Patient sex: M
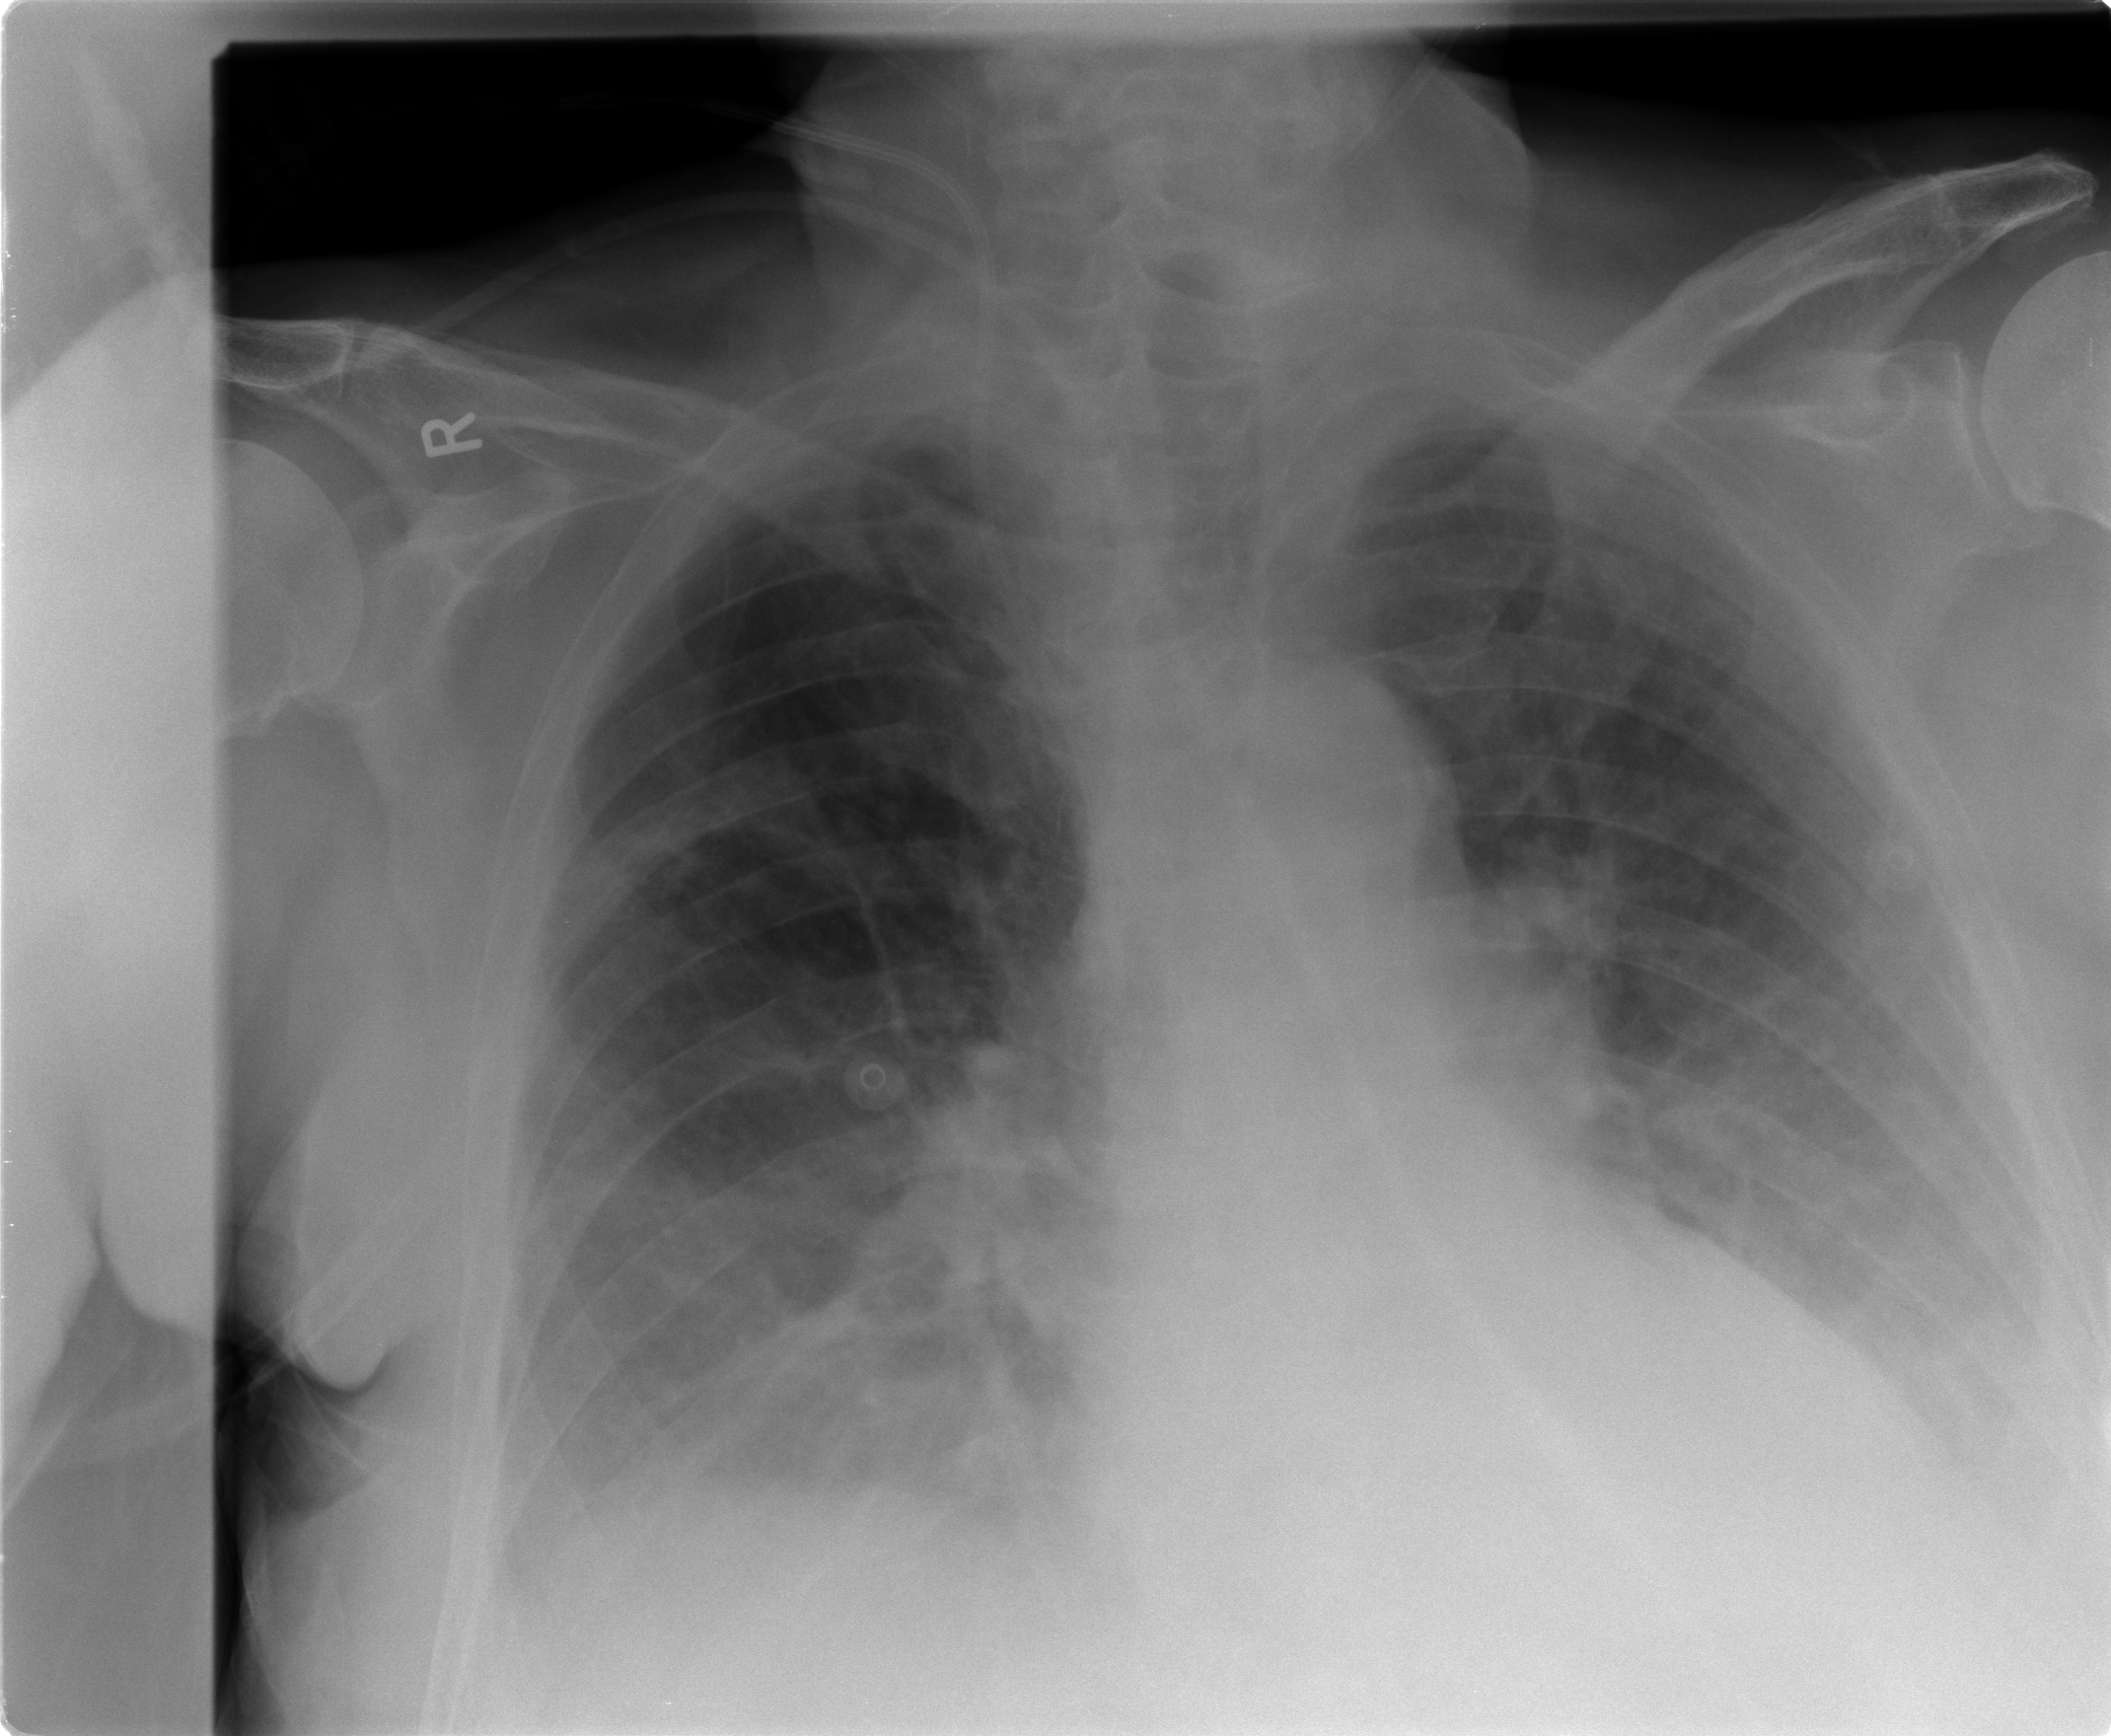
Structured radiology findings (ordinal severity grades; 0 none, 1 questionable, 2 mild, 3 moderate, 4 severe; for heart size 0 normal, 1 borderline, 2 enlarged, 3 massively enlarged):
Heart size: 2
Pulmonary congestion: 0
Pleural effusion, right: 2
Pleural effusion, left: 3
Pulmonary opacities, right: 0
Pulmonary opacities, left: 0
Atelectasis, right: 2
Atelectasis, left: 2